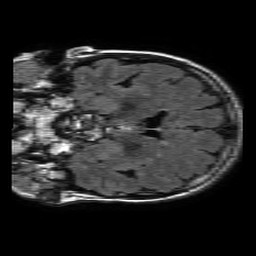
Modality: FLAIR
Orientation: coronal
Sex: female
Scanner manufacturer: philips
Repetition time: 11 s
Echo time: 0.125 s